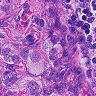
Metastatic tissue present: yes